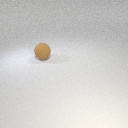
large brown rubber sphere